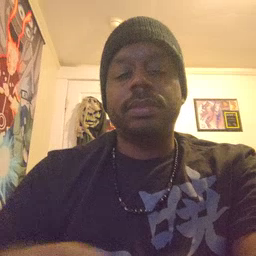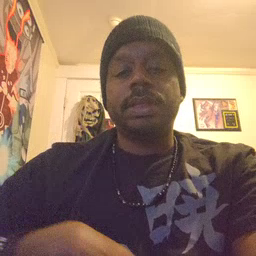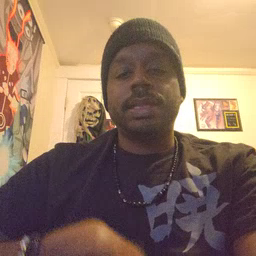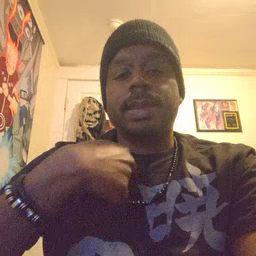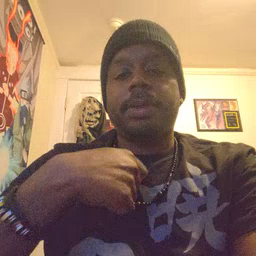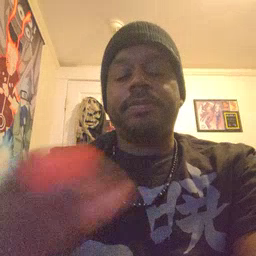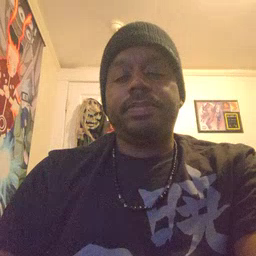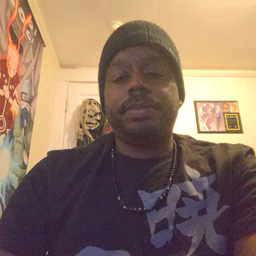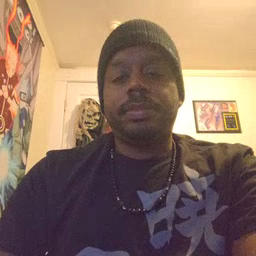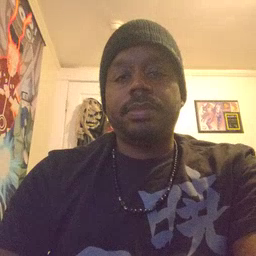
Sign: zipper